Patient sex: M
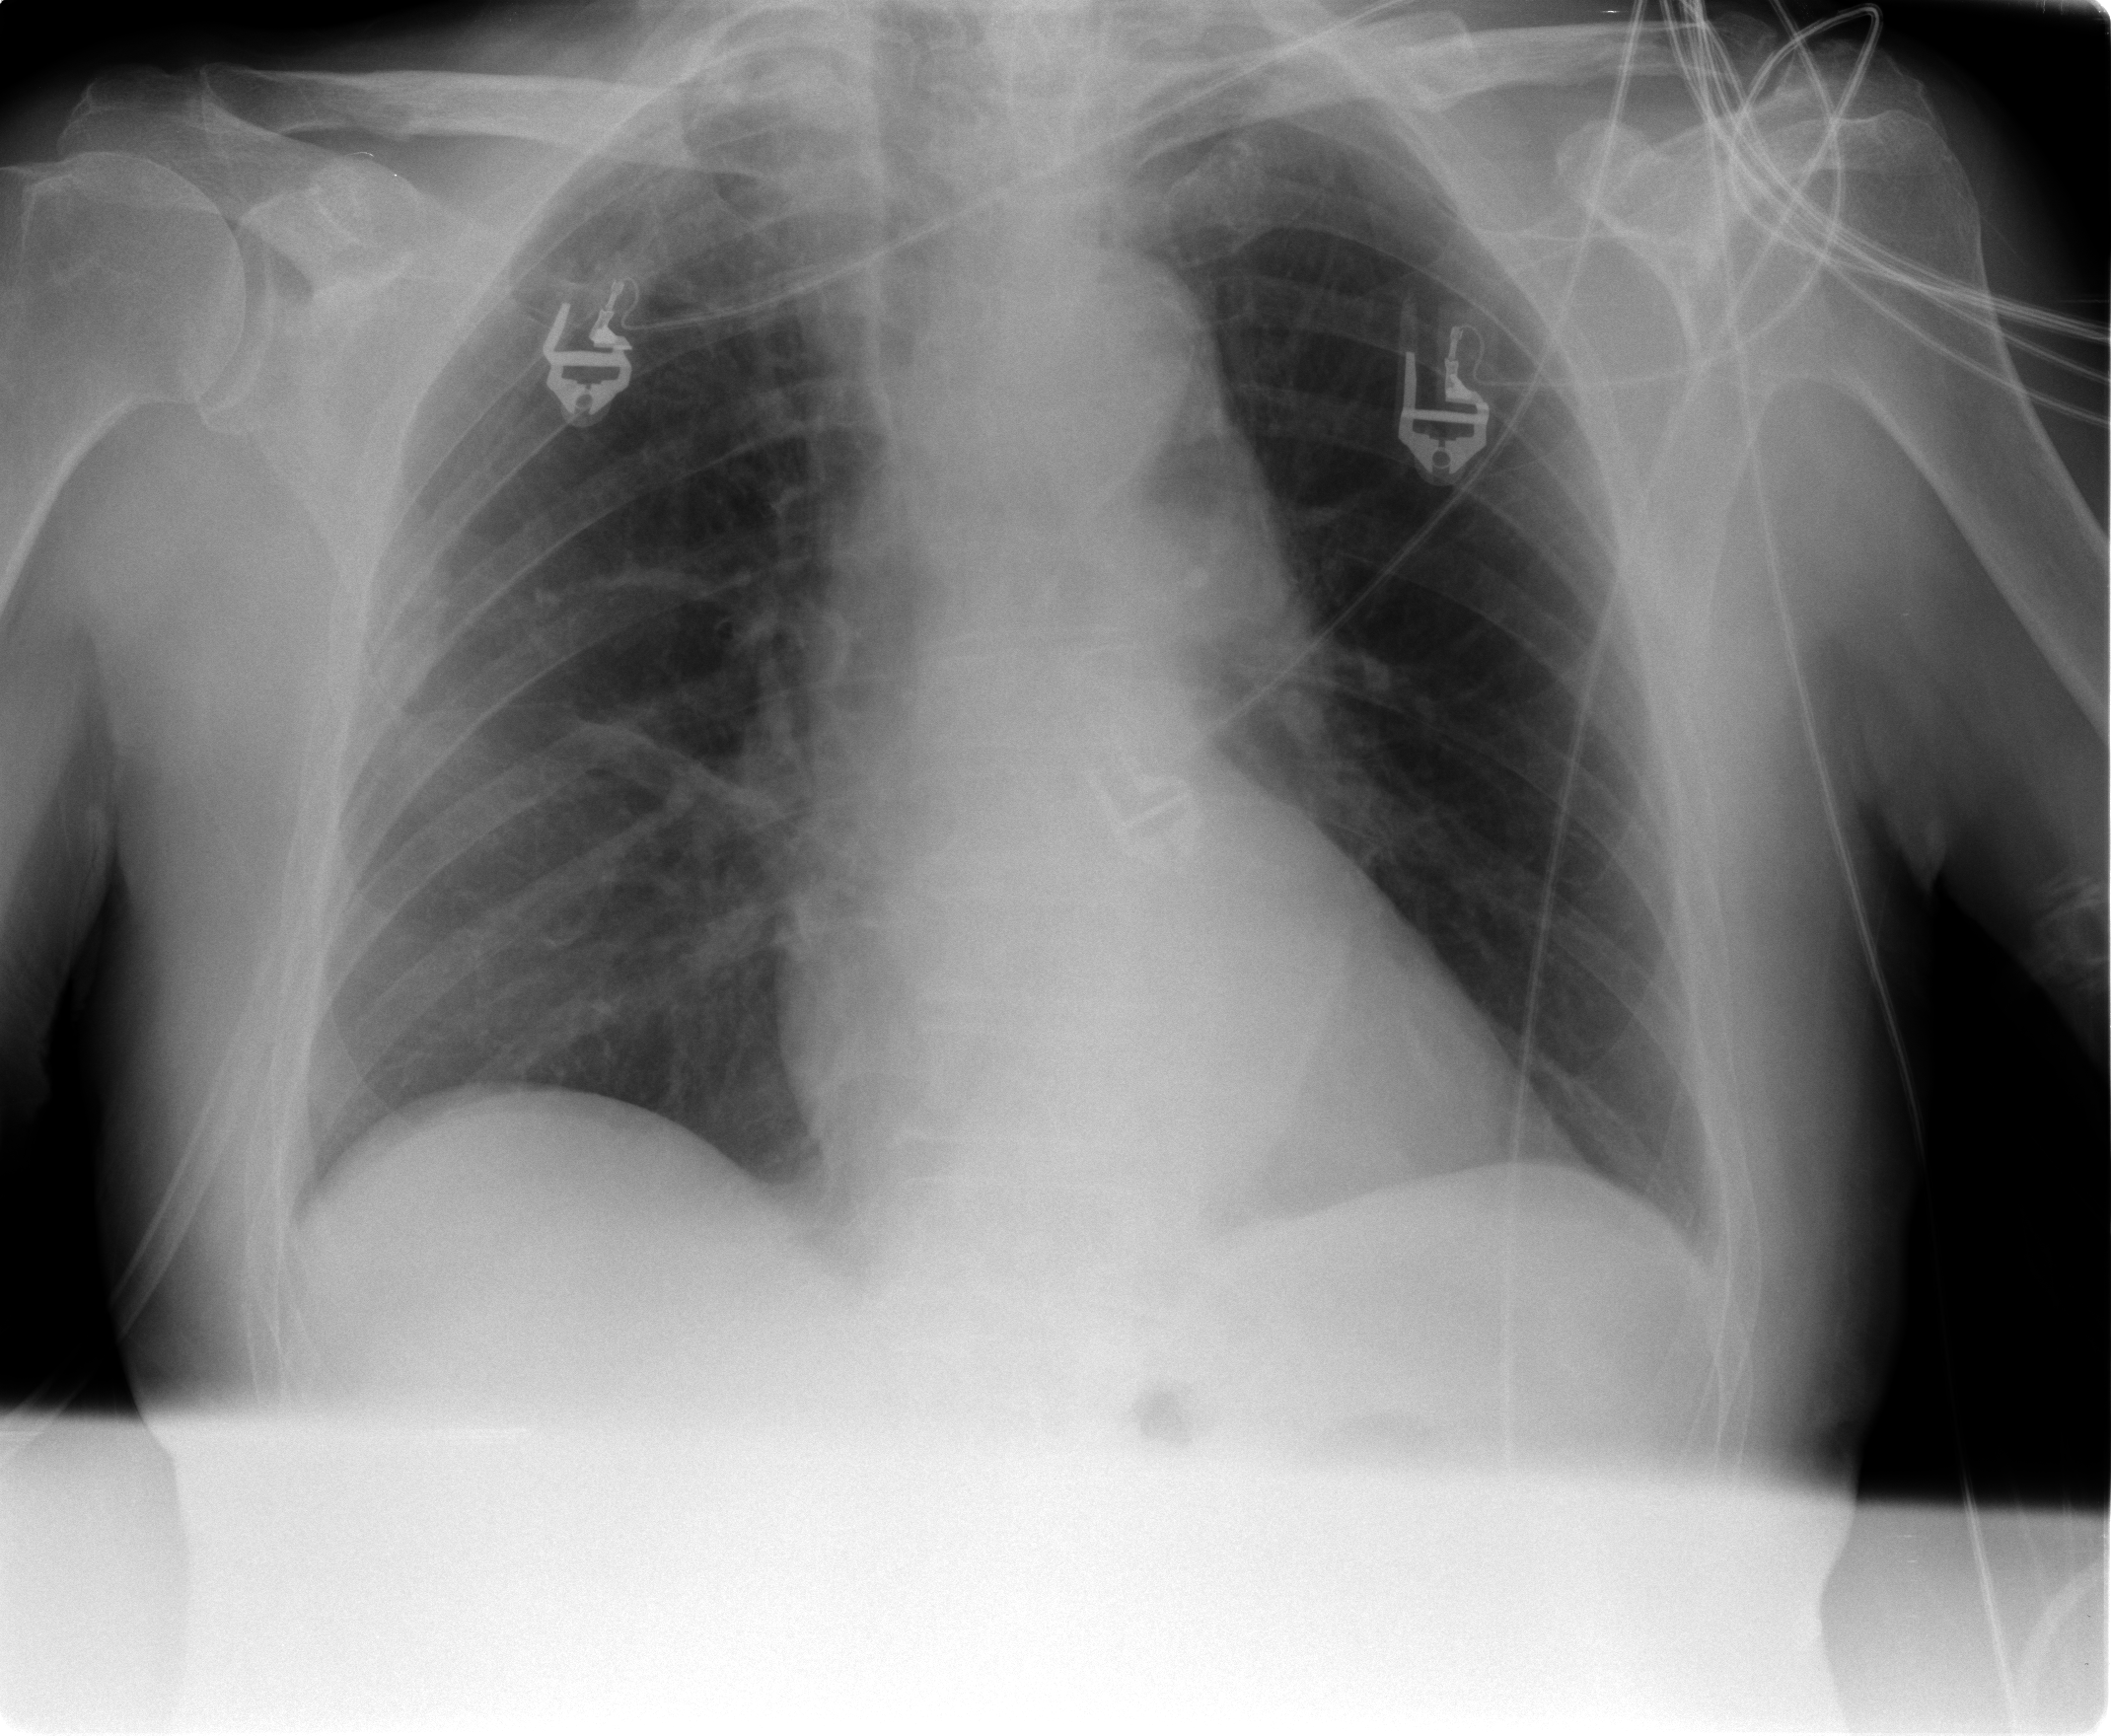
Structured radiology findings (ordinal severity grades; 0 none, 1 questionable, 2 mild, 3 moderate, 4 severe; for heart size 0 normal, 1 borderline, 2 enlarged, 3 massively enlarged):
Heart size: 0
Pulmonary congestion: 2
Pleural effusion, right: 0
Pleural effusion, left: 0
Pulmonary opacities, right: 0
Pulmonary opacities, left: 0
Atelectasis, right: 0
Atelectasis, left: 0